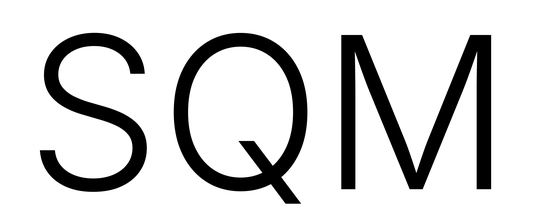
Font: Inter_Light